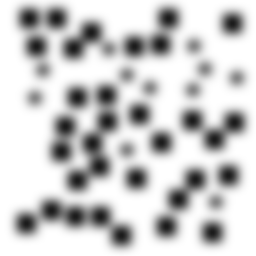
Squares: 33
Triangles: 0
Stars: 11
Total shapes: 44